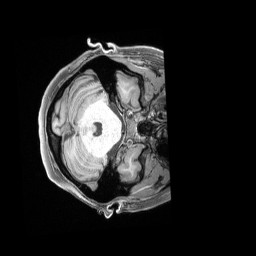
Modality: T1w
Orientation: axial
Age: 30
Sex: female
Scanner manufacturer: siemens
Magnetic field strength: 3 T
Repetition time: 2.4 s
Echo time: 0.00228 s